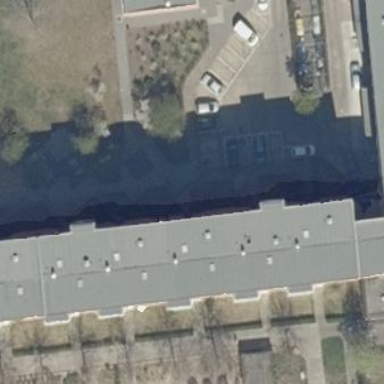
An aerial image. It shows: Flat-roofed apartment building.